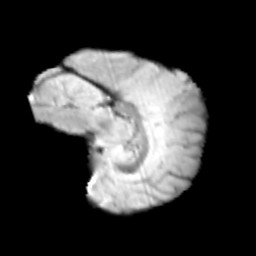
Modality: T2w
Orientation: sagittal
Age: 12
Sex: female
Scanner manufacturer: siemens
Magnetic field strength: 3 T
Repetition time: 3.8 s
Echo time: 0.07 s